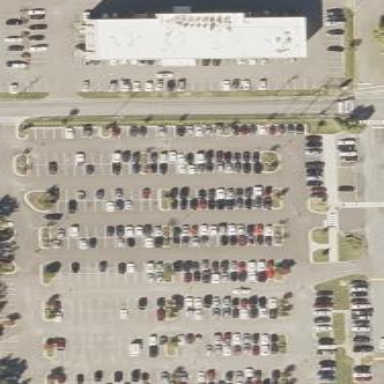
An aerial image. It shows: Parking area.